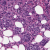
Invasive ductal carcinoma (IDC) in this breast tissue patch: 1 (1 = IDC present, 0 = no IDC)